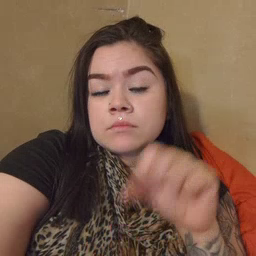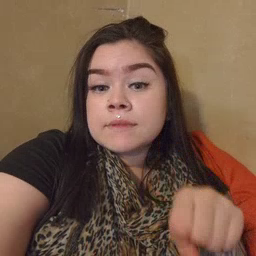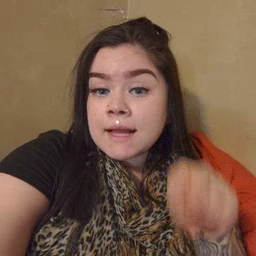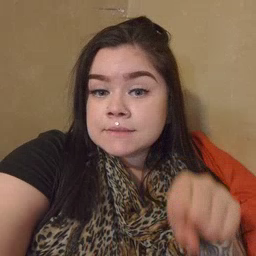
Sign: yes